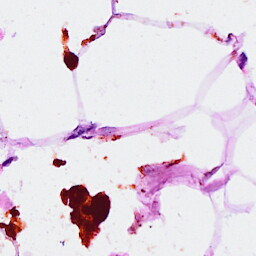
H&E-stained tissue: Breast